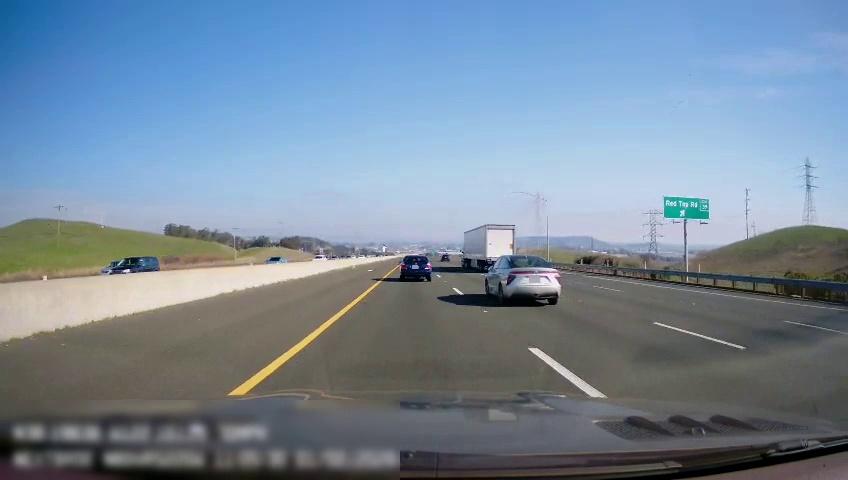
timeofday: Day
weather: Sunny
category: Drivable Space
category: Vehicles | Other LV
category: Vehicles | Car
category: Vehicles | Car
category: Vehicles | SUV
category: Vehicles | Car
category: Vehicles | SUV
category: Vehicles | Car
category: Vehicles | Car
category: Lanes | Current Lane
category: Lanes | Current Lane
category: Lanes | Alternate Lane
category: Lanes | Alternate Lane
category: Lanes | Alternate Lane
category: Traffic | Signs